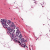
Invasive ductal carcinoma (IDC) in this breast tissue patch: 0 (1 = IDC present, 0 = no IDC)